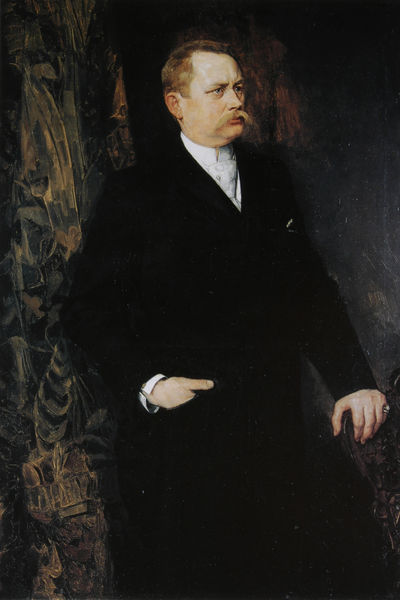
Titel: Portrait eines Herrn
Künstler: Heinrich Wilhelm Trübner
Institution: (Privatbesitz)
Schlagwörter: baum, blau, dunkel, felsen, gemälde, hand, kopf, mann, schatten, weiß, bäume, gelb, grün, ocker, blume, blumen, braun, daumen, finger, frisur, grau, haar, hell, hintergrund, licht, mund, nase, ohr, orange, profil, raum, schmuck, schwarz, stirn, stuhl, stützen, zimmer, ölbild, blick, regenschirm, rot, tier, tiere, tuch, beige, malerei, muster, ornament, teppich, alt, anzug, bart, blond, hemd, hose, jacke, schnurrbart, wand, arm, augen, blass, falten, gesicht, kragen, mensch, stehen, bild, bildnis, blicken, hals, herr, hände, innenraum, portrait, porträt, schauen, vorhang, öl, busch, büsche, auge, gold, haare, mantel, pose, stehend, stoff, stoffe, adel, innen, person, pflanze, pflanzen, brosche, england, kinn, lippe, lippen, ohren, poträt, scheitel, schulter, schultern, stock, seitlich, wangen, lehne, gehstock, haltung, stab, lehnen, frack, schnäuzer, falte, schnurbart, steif, tapete, vorhänge, krawatte, ernst, streng, glatze, gerade, ornamente, starr, stuhllehne, atelier, faltenwurf, nachdenklich, wange, augenbraue, knöchel, dreiviertelprofil, fliege, gehrock, hemdkragen, jackett, kniestück, schnauzbart, schnauzer, ring, dünn, betrachter, wände, fingerring, gentleman, sex, portait, haarig, stirnfalten, adeliger, manschette, manschetten, schlaglicht, stehkragen, herrscher, tasche, flora, brokat, geheimratsecken, halbglatze, ganzfigur, wappen, taschentuch, kravatte, seitenblick, halbprofil, herrschaftlich, portät, dreiviertelporträt, maul, stark, binde, bleich, echse, einstecktuch, este, fauna, forscher, gehstab, gerunzelt, hamd, handg, hitnergrund, jakett, krokodil, manteltasche, repräsentation, richtung, rötlich, salamander, schütter, scnauzer, strenge, tapisserie, taschengriff, urwald, macht, lehene, taschen, herrisch, gemütlich, jackentasche, mächtig, forschend, hend, duster, hintergurnd, licht-schatten, heme, guggt böse